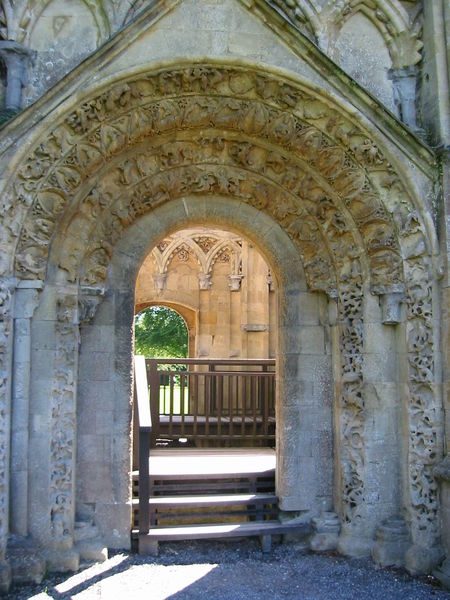
Titel: Ruinen der Abtei von Glastonbury
Standort: Glastonbury, Abtei (EU - GB)
Schlagwörter: schatten, dreieck, grün, frankreich, licht, marmor, säule, säulen, tür, ornament, stein, natur, kirche, pflanze, pflanzen, gotik, relief, bogen, giebel, rundbogen, treppen, geländer, stufen, granit, tor, foto, bögen, eingang, ruine, offen, denkmal, kunst, fries, dreiecksgiebel, portal, gesims, quader, romanik, museum, sakral, archivolte, tympanon, gewände, stufenportal, rundboge